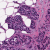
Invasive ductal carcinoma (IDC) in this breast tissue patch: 1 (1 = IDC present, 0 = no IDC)